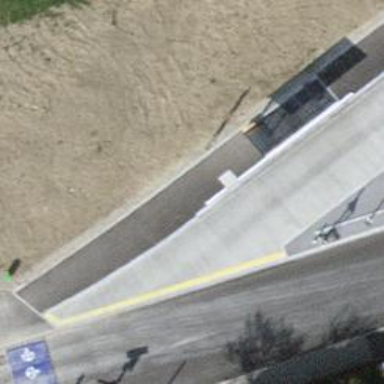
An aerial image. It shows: Bus stop with designated stop position for public transport.